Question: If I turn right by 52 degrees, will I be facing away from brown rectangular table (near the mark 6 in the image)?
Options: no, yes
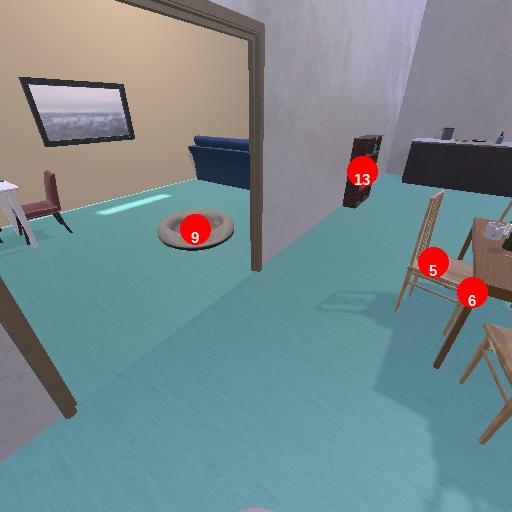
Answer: no